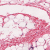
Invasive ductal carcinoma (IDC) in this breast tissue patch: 0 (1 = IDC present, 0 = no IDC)